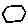
Label: hexagon